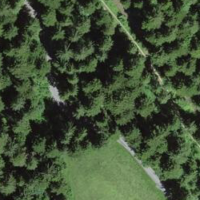
EUNIS habitat code: 43
Species observed at this site:
Melitaea diamina